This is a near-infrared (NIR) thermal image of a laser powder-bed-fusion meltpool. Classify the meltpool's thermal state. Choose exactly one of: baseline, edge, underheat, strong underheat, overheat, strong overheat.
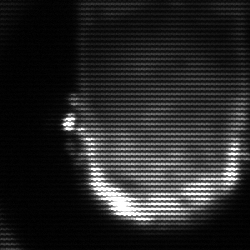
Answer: baseline